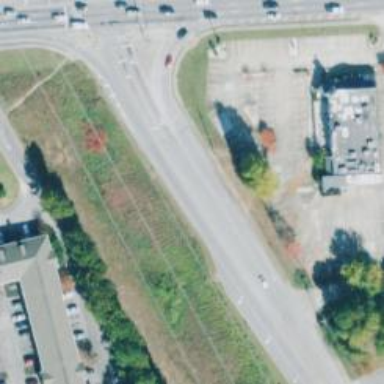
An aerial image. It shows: Trunk link highway.